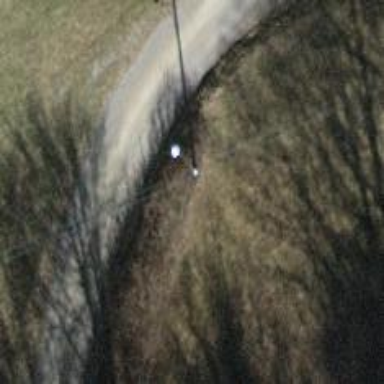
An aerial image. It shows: Minor power line.